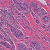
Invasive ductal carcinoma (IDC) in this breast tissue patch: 0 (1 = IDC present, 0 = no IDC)